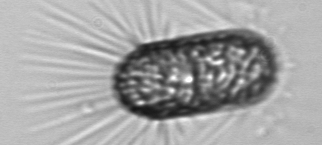
Label: Corethron_hystrix